Interaction volume radius: 5 \u00c5
Interaction volume height: 20 \u00c5
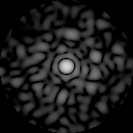
Disorder parameter: 0.872